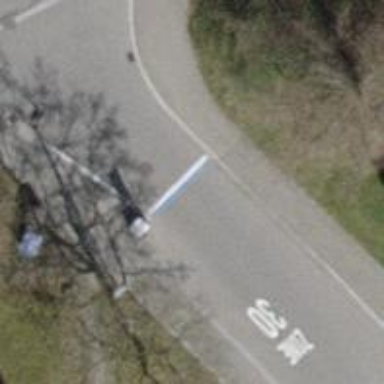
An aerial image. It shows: Traffic calming feature called choker.